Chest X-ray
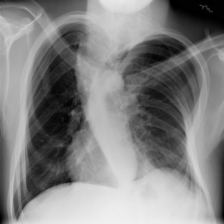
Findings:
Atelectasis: negative
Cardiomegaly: negative
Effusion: negative
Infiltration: negative
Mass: negative
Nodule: negative
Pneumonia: negative
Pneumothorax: negative
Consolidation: negative
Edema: negative
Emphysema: negative
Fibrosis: negative
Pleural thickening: negative
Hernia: negative